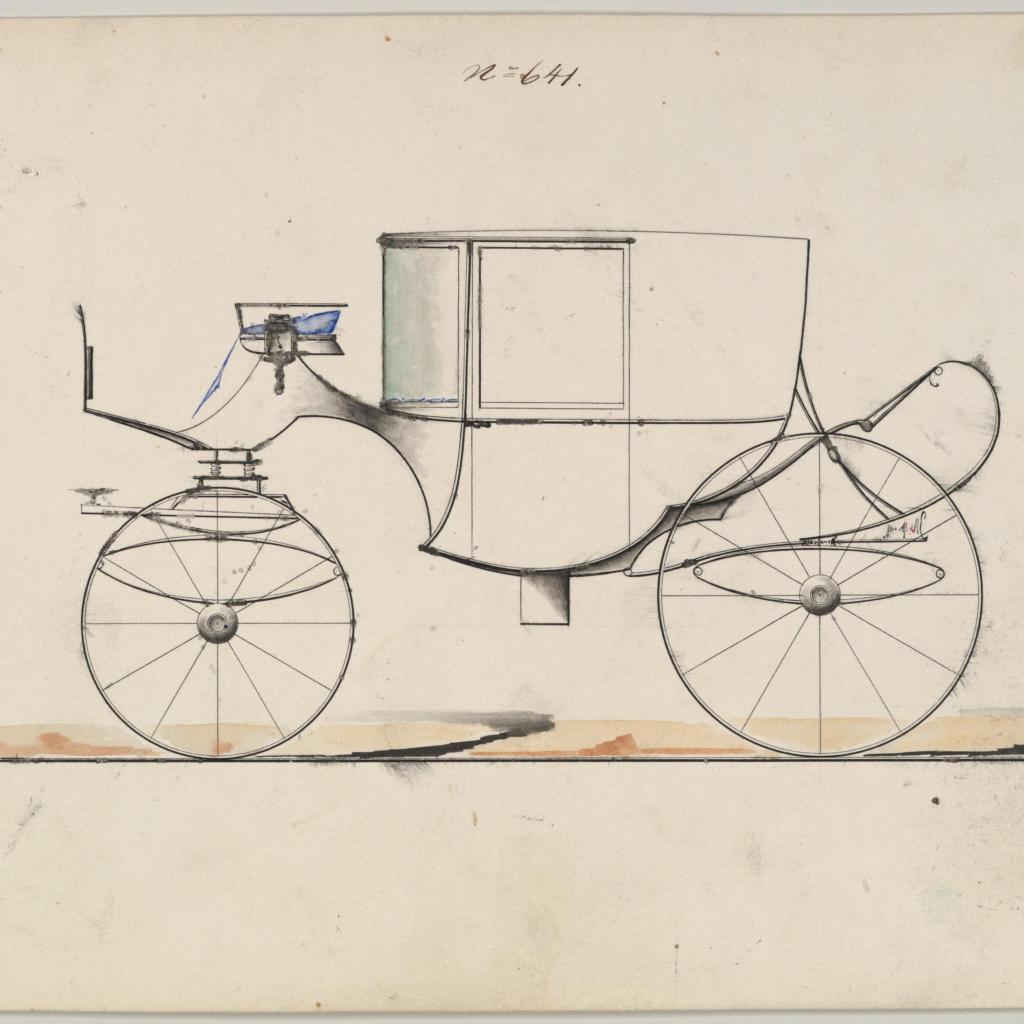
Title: Design for Coupé, no. 641 ("Large Size Round Front Coupe on C Springs")
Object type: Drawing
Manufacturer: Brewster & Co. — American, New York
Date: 1850–70
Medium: Watercolor and ink
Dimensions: sheet: 6 1/2 x 9 1/2 in. (16.5 x 24.1 cm)
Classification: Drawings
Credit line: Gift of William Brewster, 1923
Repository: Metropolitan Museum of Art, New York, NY